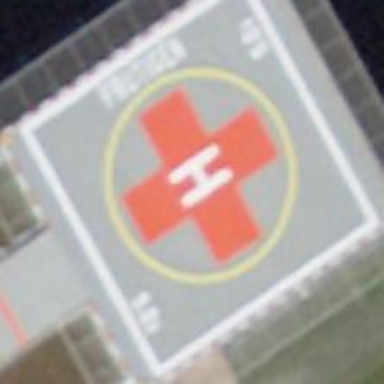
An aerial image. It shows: Image showing helipad at airport.